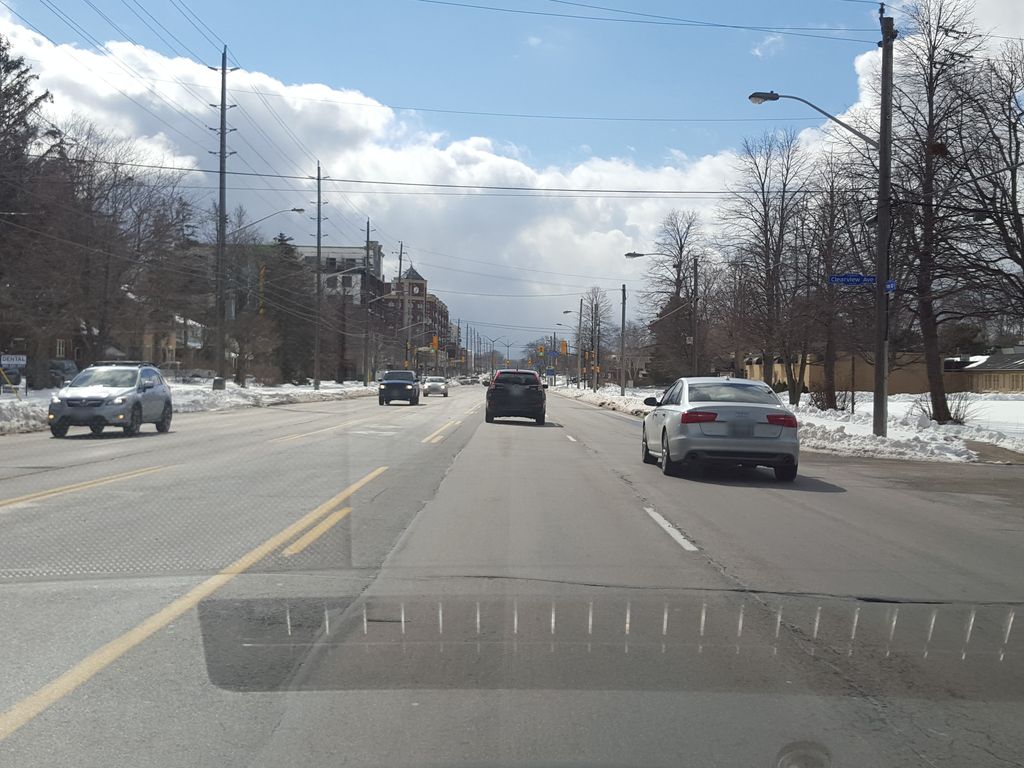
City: hamilton